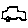
Label: car